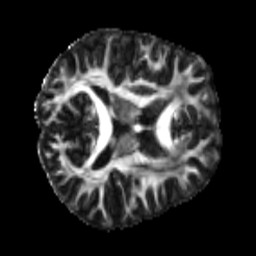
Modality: FA
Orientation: axial
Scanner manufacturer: siemens
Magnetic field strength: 3 T
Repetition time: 4 s
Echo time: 0.0594 s